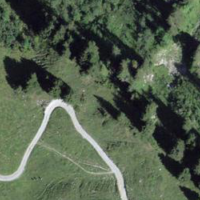
EUNIS habitat code: 41
Species observed at this site:
Juniperus communis
Anthyllis vulneraria